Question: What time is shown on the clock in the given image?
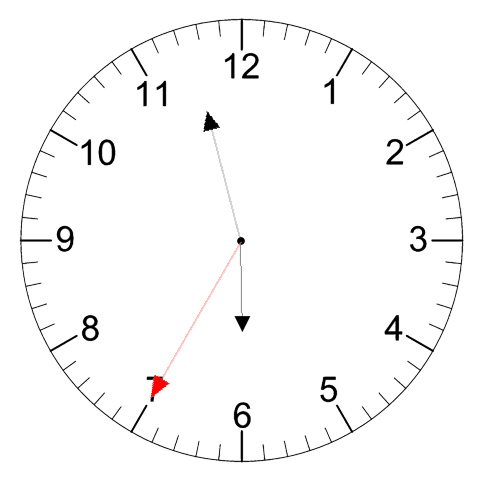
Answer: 05:57:35